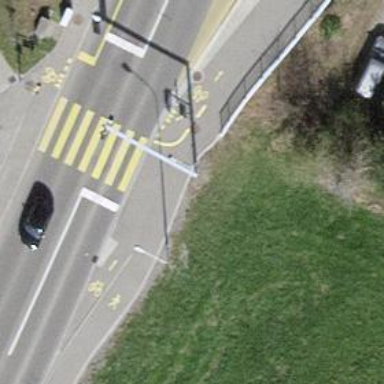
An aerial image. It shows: Cycleway.